Question: I'm using HighChart.
I want to fill color to part of area for areaspline chart (or any type chart).
Like in this image:

How can I do that?
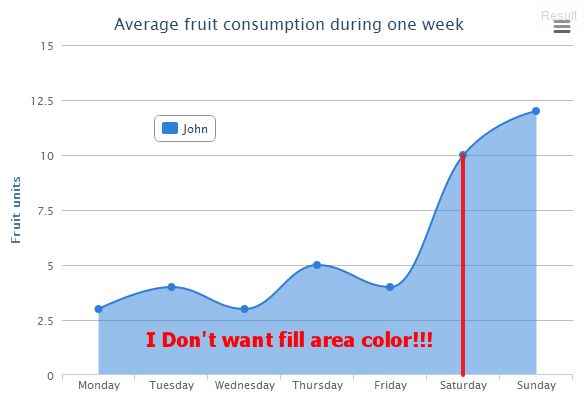
Answer: You need to use two series, first spline and second with area.
'''
series: [{
data: [3, 4, 3]
}, {
type: 'areaspline',
data: [null,null,3, 4, 3, 3, 5, 4]
}]
'''
<URL>